Interaction volume radius: 10 \u00c5
Interaction volume height: 25 \u00c5
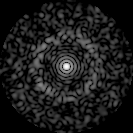
Disorder parameter: 0.8134